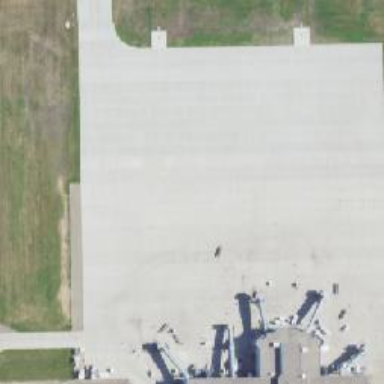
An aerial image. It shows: Image of taxiway at airport.